Interaction volume radius: 5 \u00c5
Interaction volume height: 10 \u00c5
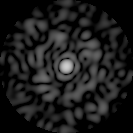
Disorder parameter: 0.8053